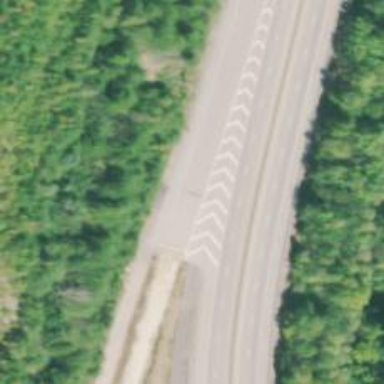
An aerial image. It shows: Motorway link with asphalt surface designated as runaway truck ramp.